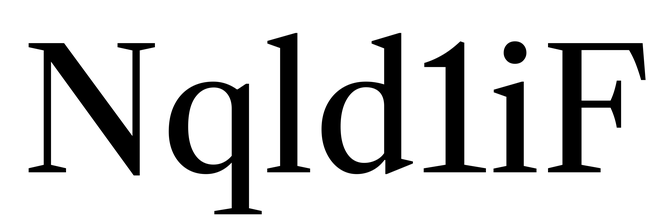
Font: LibreCaslonText_Regular